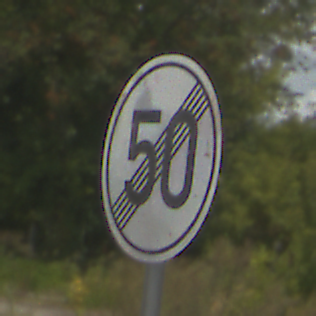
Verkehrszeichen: EndeGeschwindigkeit50
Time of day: Midday
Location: Outdoor (Suburban)
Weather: PartlyCloudy
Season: Summer
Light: Natural